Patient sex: M
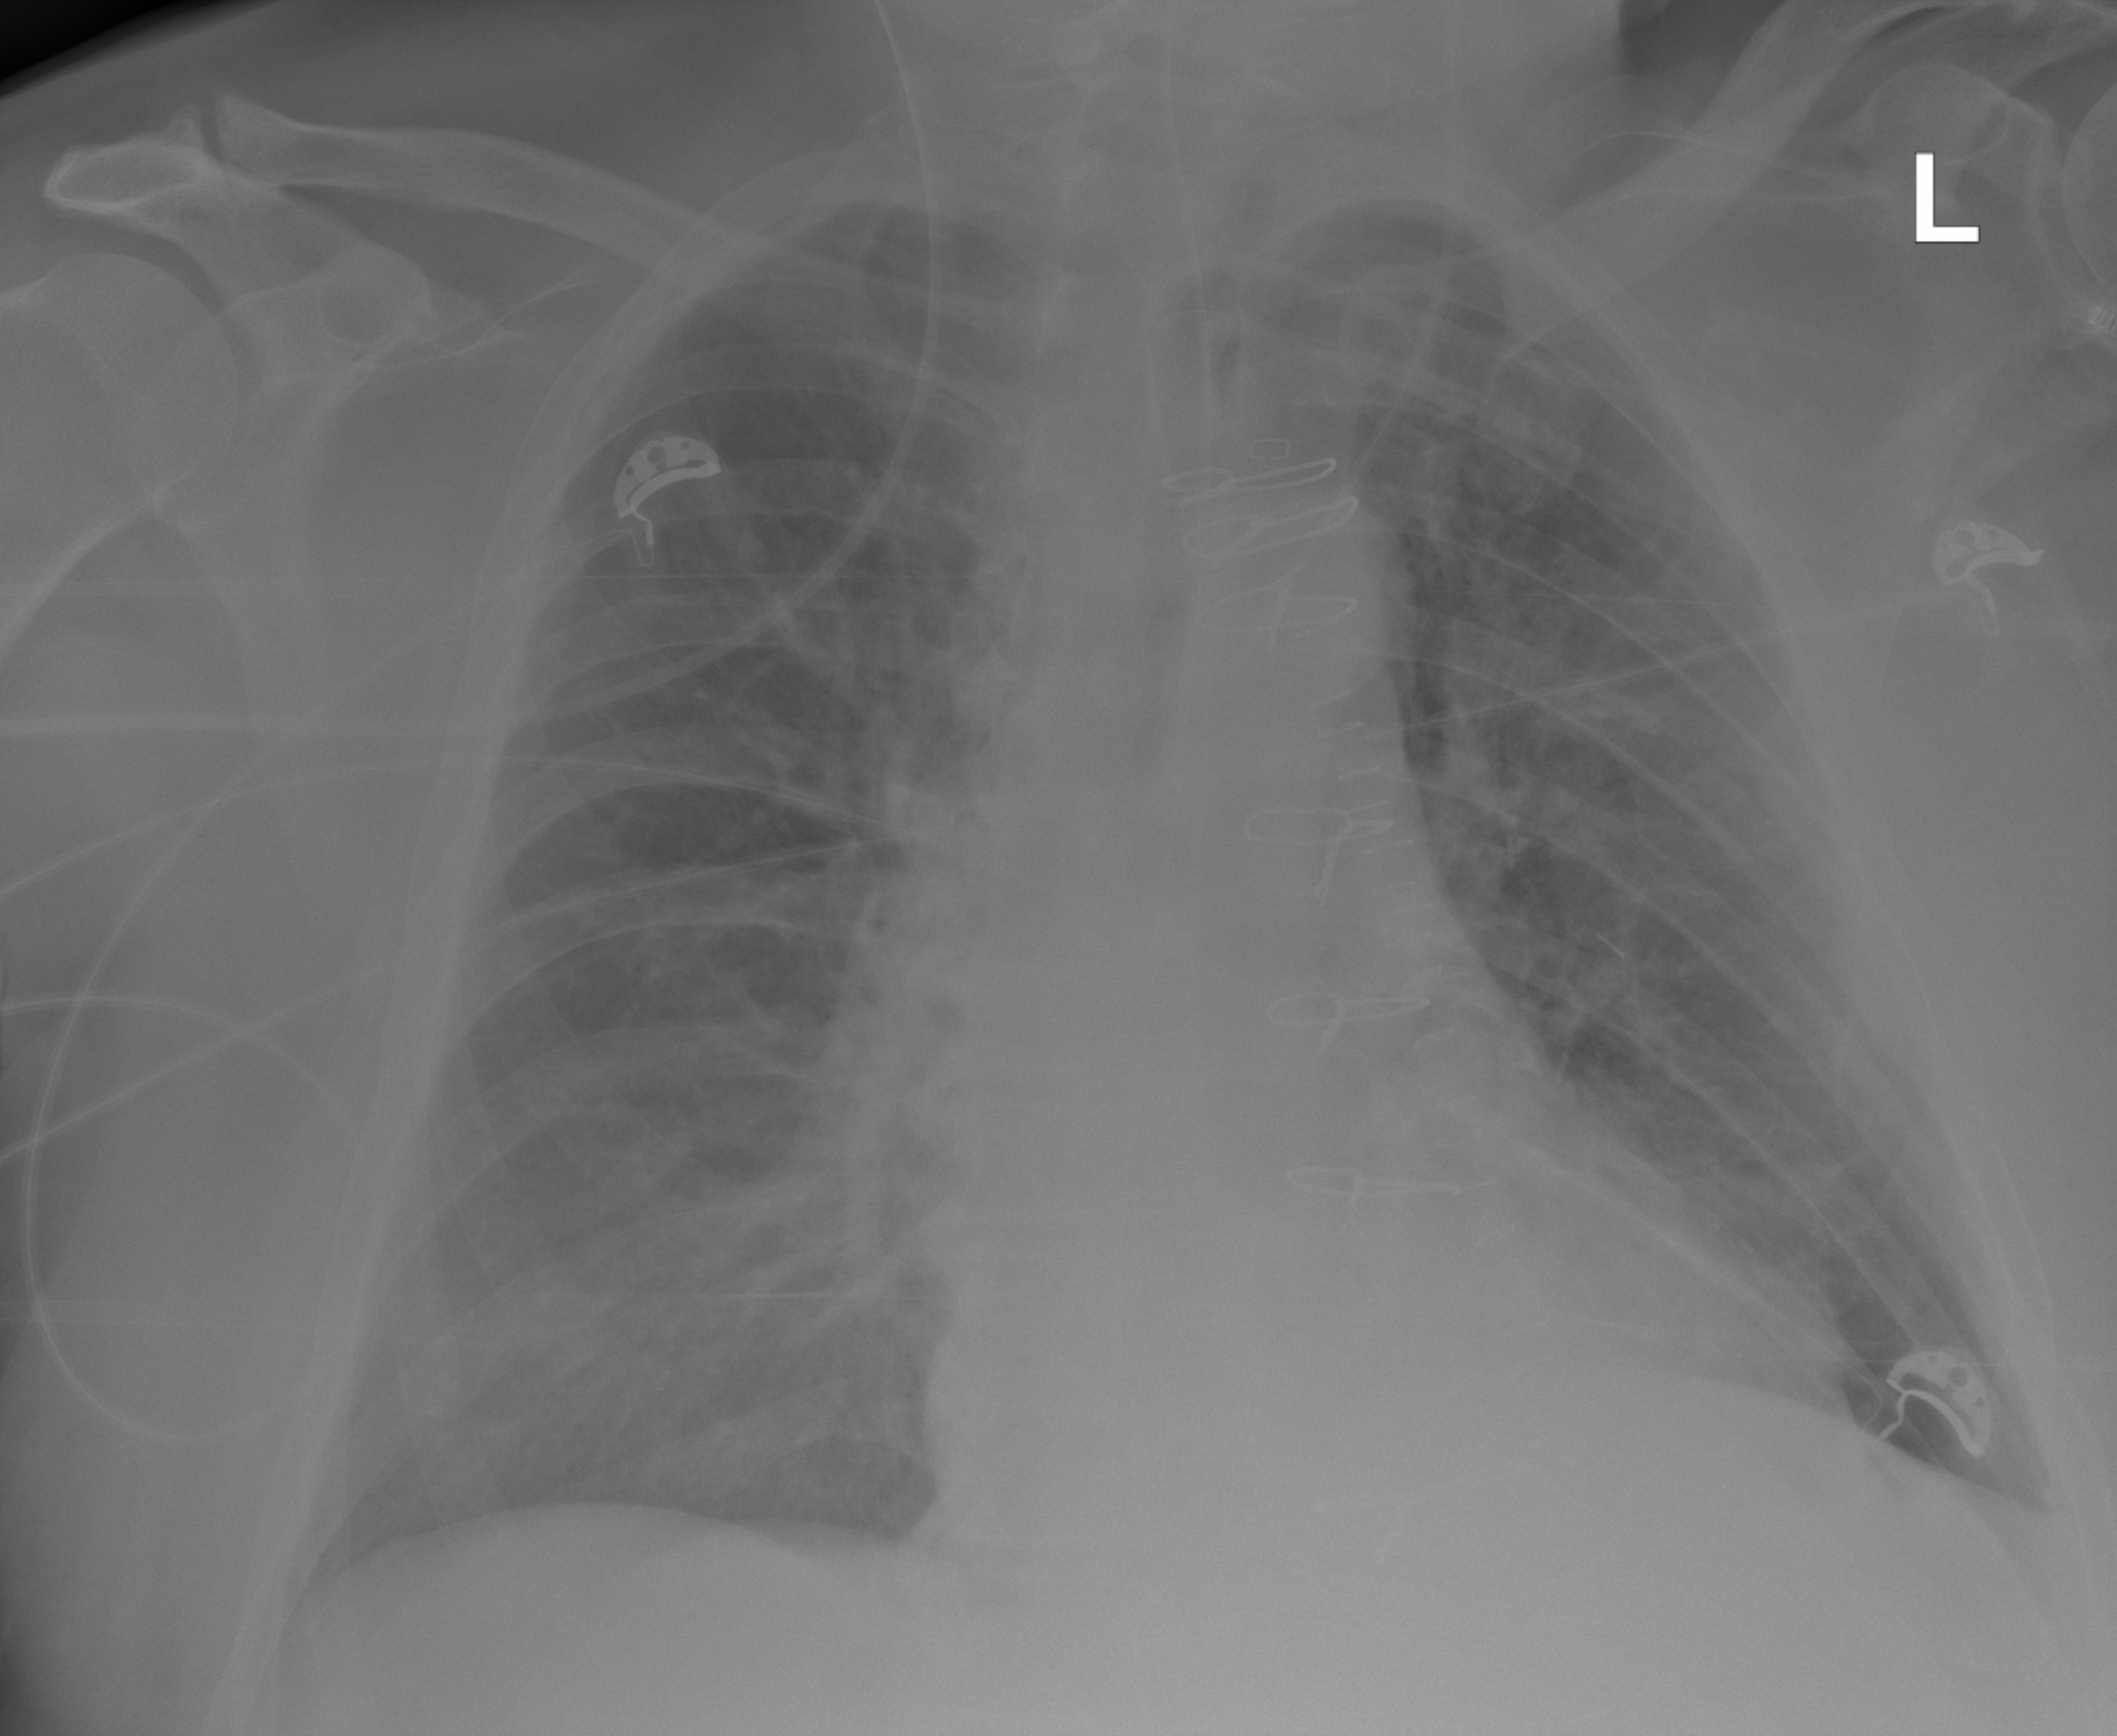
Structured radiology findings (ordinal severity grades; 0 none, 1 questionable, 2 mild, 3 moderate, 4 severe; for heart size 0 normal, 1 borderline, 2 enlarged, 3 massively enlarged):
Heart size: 1
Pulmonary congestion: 2
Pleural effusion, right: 2
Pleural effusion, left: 0
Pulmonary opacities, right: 0
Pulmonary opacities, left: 0
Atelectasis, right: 3
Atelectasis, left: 2